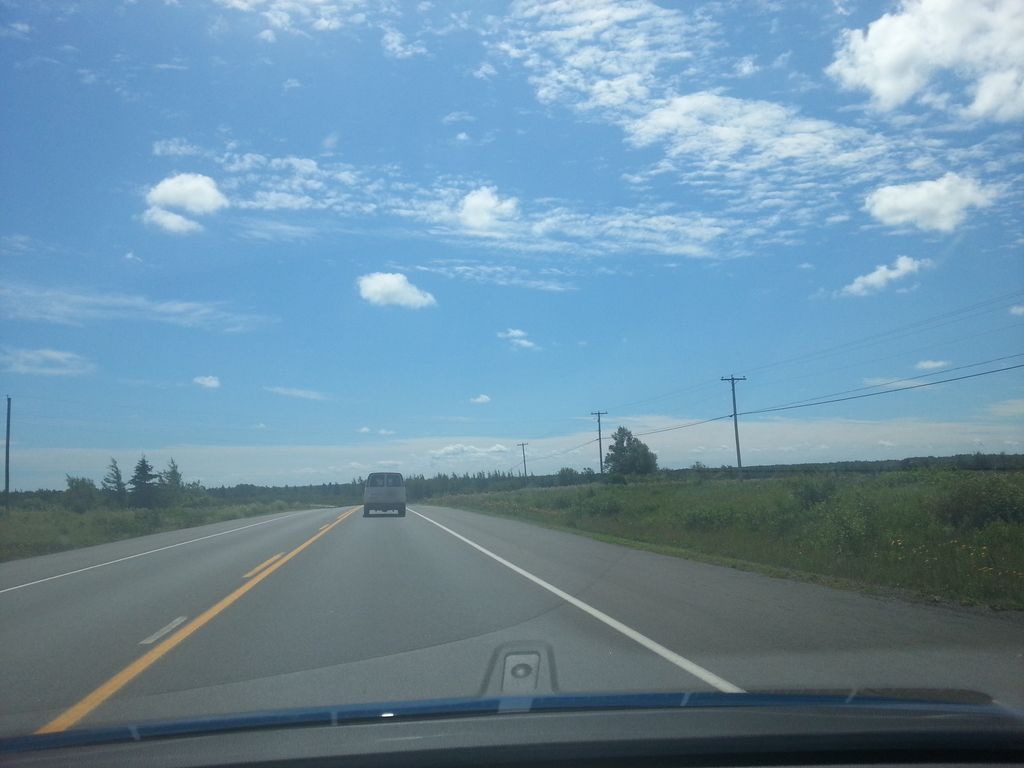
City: charlottetown